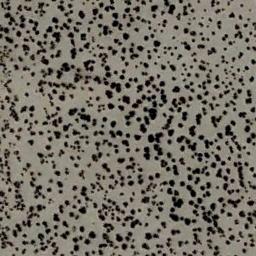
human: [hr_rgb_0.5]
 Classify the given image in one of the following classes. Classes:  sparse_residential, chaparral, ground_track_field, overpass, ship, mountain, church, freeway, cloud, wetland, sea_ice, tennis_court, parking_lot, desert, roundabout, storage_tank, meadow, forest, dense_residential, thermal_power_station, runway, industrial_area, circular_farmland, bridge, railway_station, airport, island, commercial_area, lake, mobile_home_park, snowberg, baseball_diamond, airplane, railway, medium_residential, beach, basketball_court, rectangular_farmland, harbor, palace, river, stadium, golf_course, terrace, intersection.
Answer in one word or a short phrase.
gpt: chaparral